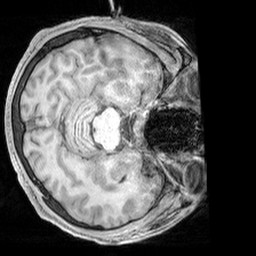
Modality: T1w
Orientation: axial
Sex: male
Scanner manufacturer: siemens
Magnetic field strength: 3 T
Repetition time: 2.3 s
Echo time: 0.00226 s